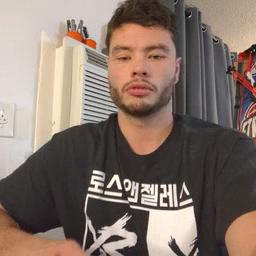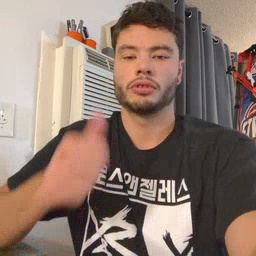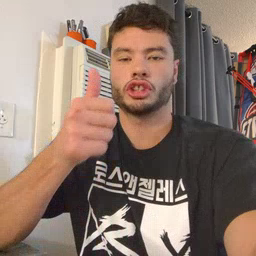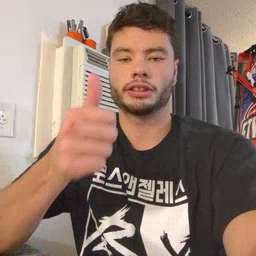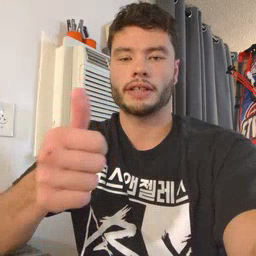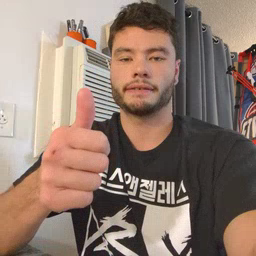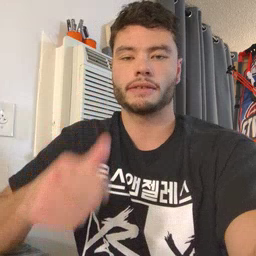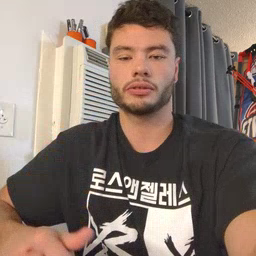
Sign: yourself